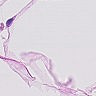
Metastatic tissue present: no